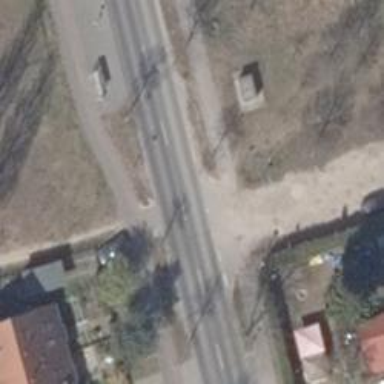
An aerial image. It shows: Unmarked road crossing.